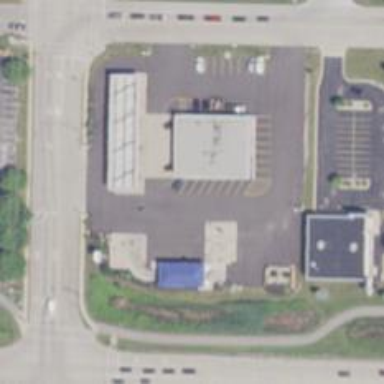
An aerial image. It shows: Convenience shop.